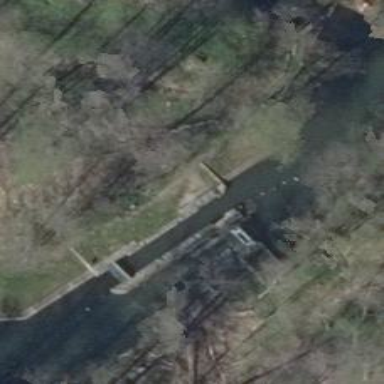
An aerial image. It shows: Weir in waterway.